Question: Is it possible to drop more than one control at once in window builder?
I tried the obvious combinations of mouse drag and drop with , , but could not find it as of yet.

(Unfortunately the mouse cursor was not captured when I was dragging "New Label".)
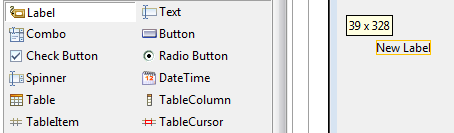
Answer: Press while selecting the control from the toolbox to drop the control multiple times.